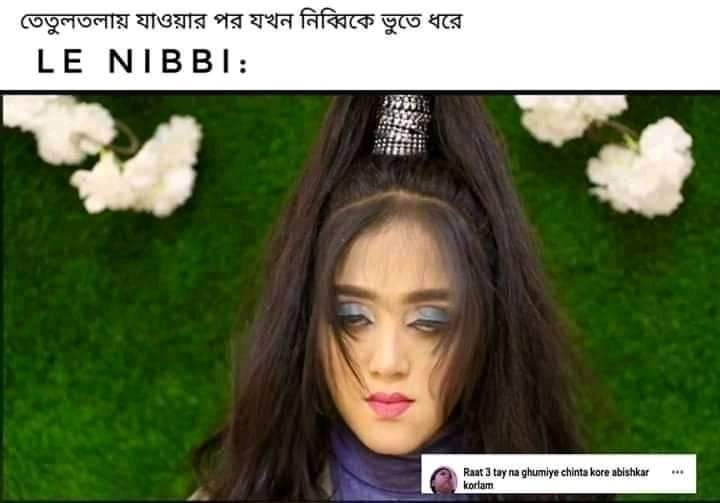
Caption: তেতুলতলায় যাওয়ার পর যখন নিব্বিকে ভুতে ধরে     LE NIBBI:
Label: hate